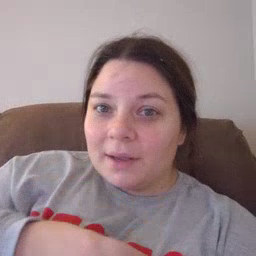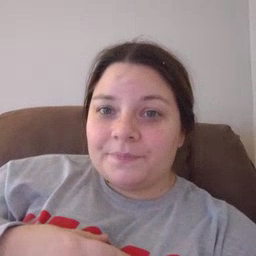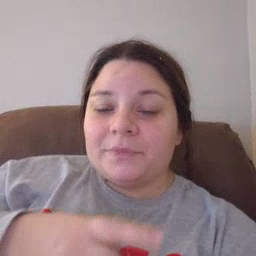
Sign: flower